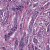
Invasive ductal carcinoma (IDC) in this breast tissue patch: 1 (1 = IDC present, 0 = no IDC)